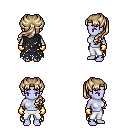
a pixel art fantasy rpg character, female body template, dark elf, purple skin, black tattered cape, white pants, white blonde princess hairstyle, gold gloves, four views (front, back, left, right), 2x2 character sprite sheet, small pixel art, hard edges, no anti-aliasing